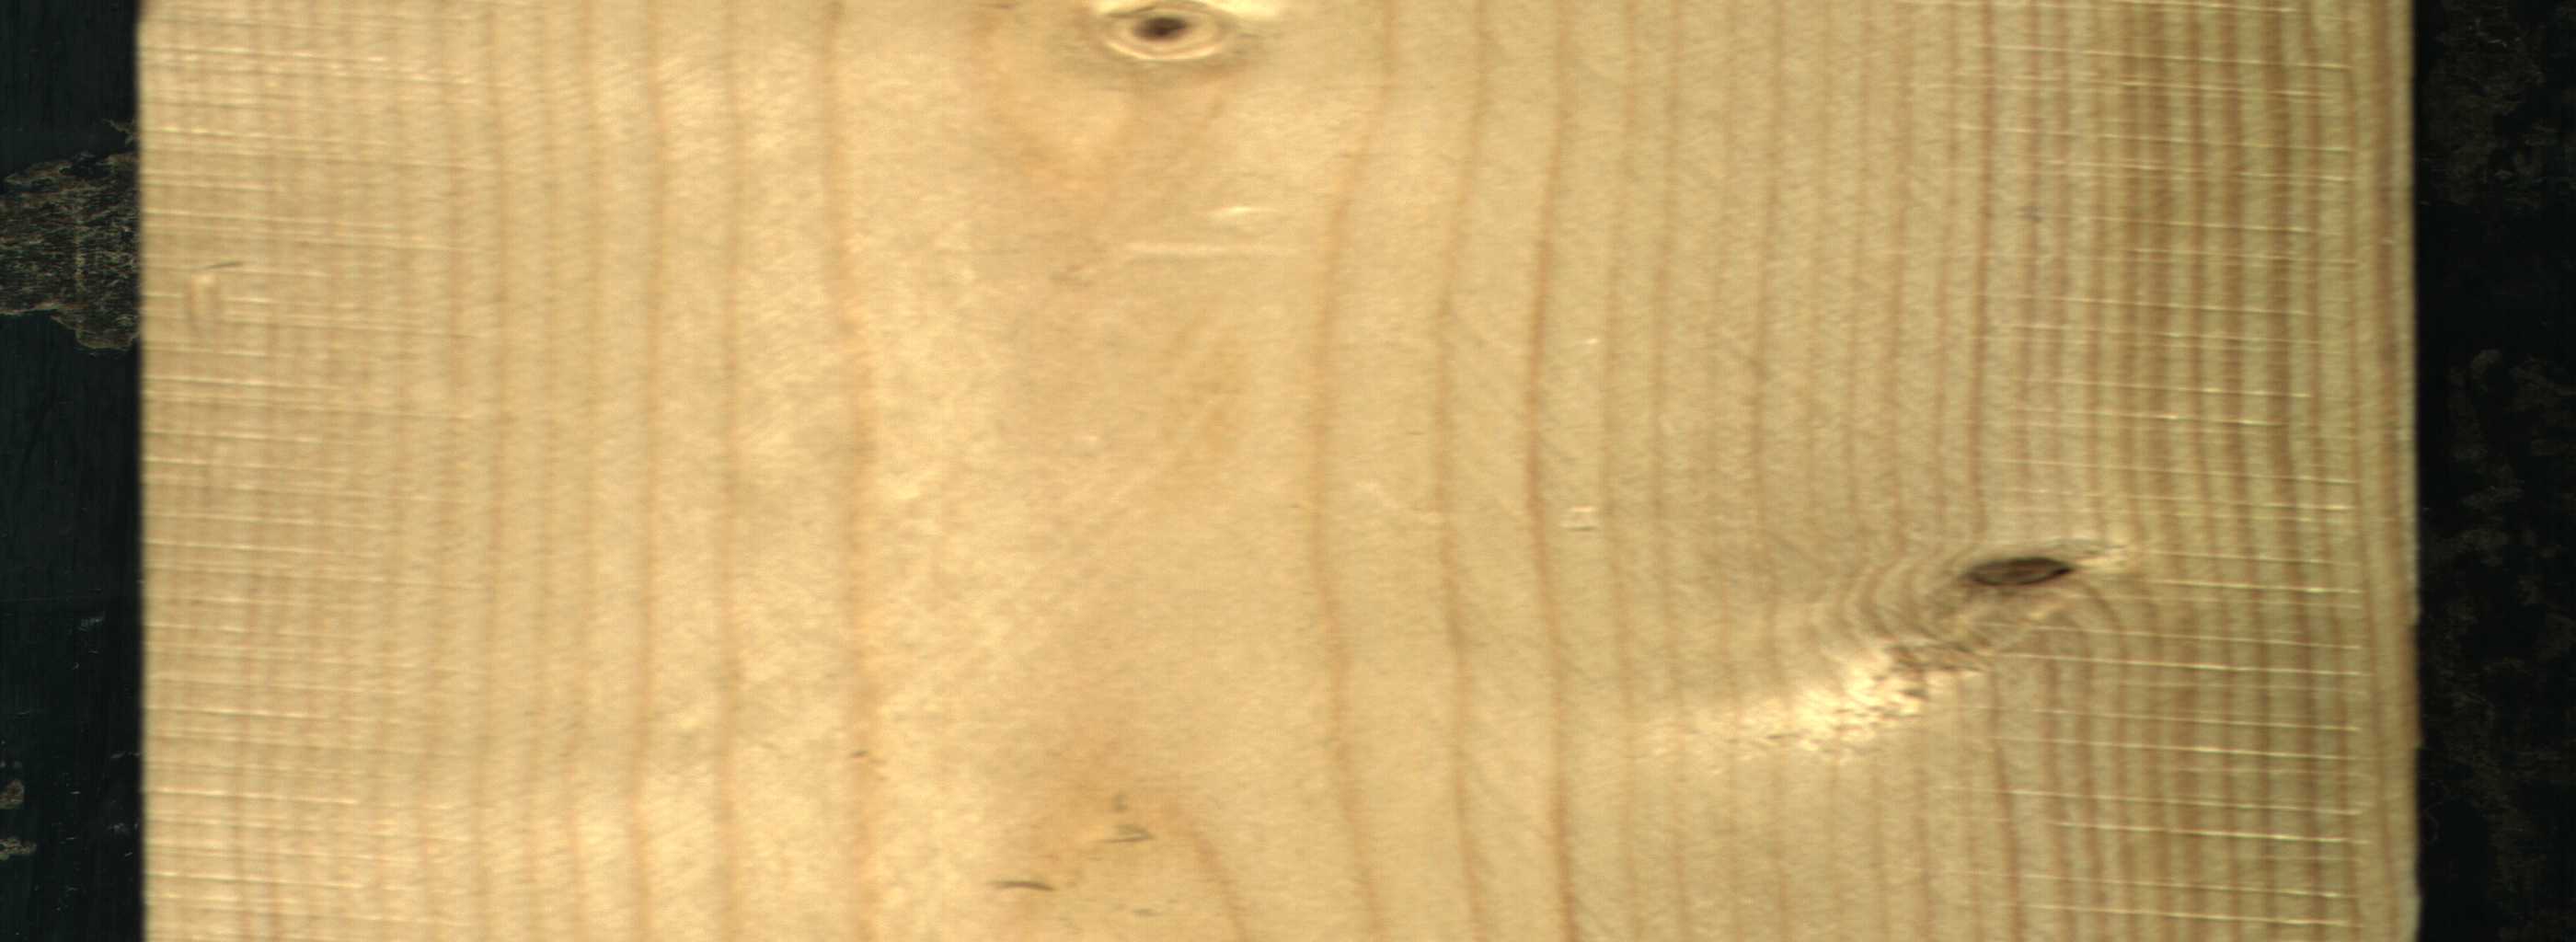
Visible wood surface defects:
Dead_Knot
Live_Knot